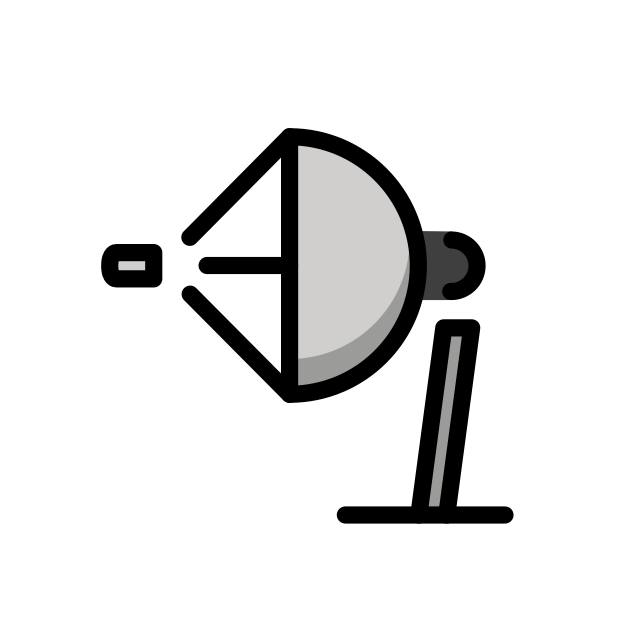
satellite antenna